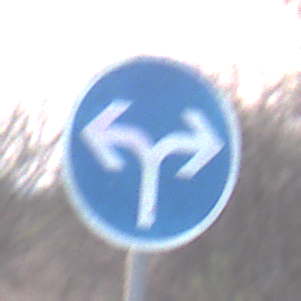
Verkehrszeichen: VorgeschriebeneFahrtrichtungRechtsOderLinks
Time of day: SunriseSunset
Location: Outdoor (Nature)
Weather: Clear
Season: NotSpecified
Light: Natural